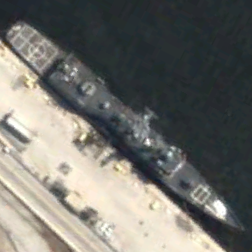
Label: cruiser